Question: I'm writing a program and I need to store one character on a 'char' array.
My problem is when I try to write the char array, the 'postion[0]' prints the 'postion[0]' + 'position[1]' + 'position[2]', and I only want to get the character at 'position[0]'.
Here is a program that I wrote just to solve this problem:
'''
#include <stdlib.h>
#include <stdio.h>
int main()
{
char position[3] = { '', '', ''};
int Number;
int i;
for (i = 0; i < 3; i++)
{
printf_s("
Number-> ");
fflush(stdin);
scanf_s("%d", &Number);
position[Number - 1] = 'O';
}
printf("
%s", &position[0]);
printf("
%s", &position[1]);
printf("
%s
", &position[2]);
system("pause");
return 0;
}
'''

What was my mistake?
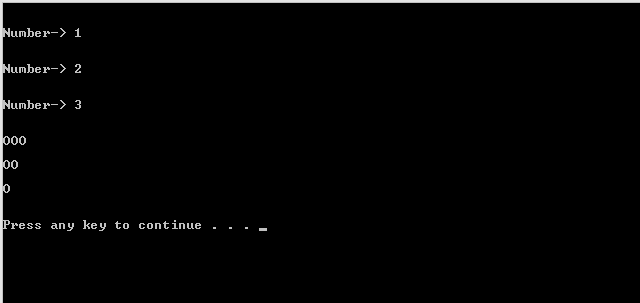
Answer: The reason is that you are not just printing that 'char' but the whole "", for example
'''
printf("%s
", &position[0]);
'''
is exactly the same as
'''
printf("%s
", position);
'''
Then,
'''
printf("%s
", &position[1]);
'''
is equivalent to printing the string starting at the second character instead of the first.
But that's not a real problem in your code, a real problem is that when 'Number == 3' you have no 'null' terminator, leading to undefined behavior in any of the 'printf()'s no matter whether they are intended or a mistake from your lack of understanding how 'printf()' works and what each specifier does, you MUST read documentation carefully before using any function.
To fix the problem, you can simply print the actual character. For that you have to use the '%c' specifier instead of '%s', like this
'''
printf("%c
", position[1]);
'''
would print the second element of the array.
Other issues with your code that I recommend you to fix are
1. Check the value of Number before trying to access the array, if it's big enough you could end up having inexplicable behavior, or it might be negative which would also be a problem.
2. Check the return value of scanf_s() to ensure that you did receive valid input from the user.
3. Do not use
at the beginning of a line as it's awkward and most programmers don't do it unless it's really necessary.
4. Do not use system("pause") as it's simply a non standard way to deal with IDEs that probably expect a GUI program with an event loop instead of a command line program with text output.